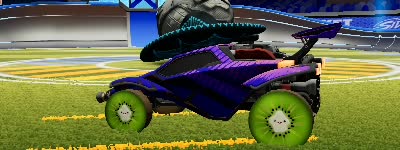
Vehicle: octane